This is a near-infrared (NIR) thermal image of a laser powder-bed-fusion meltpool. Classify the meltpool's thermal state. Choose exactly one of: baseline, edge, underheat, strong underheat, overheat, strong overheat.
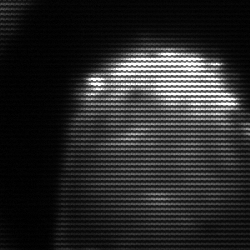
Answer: edge